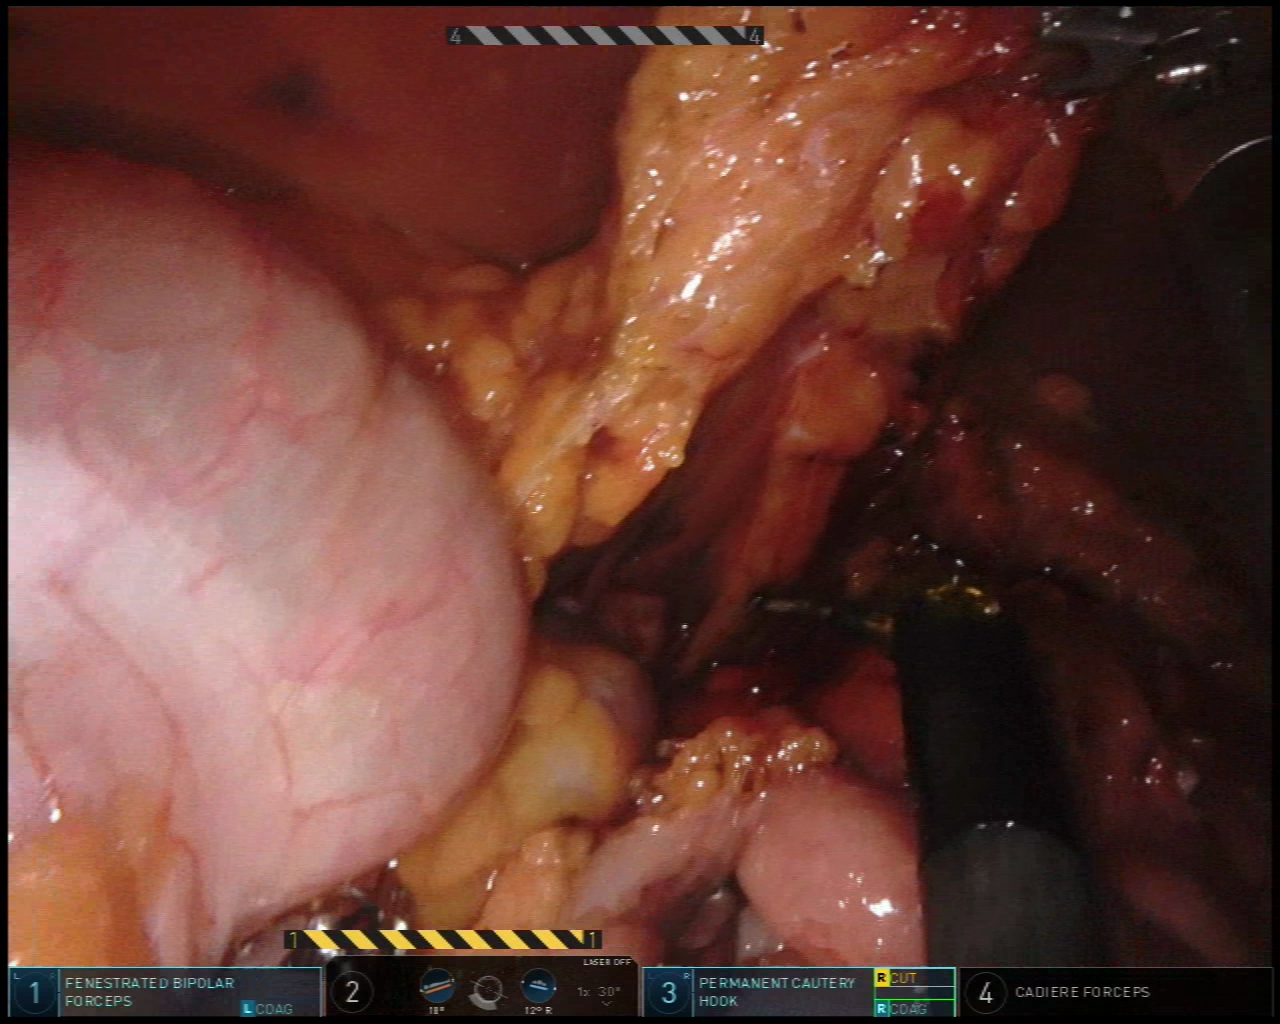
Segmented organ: stomach
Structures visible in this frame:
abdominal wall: yes
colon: yes
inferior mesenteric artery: no
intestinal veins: no
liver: no
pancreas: no
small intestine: no
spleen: no
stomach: yes
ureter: no
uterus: no
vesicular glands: no